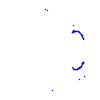
Particle: proton